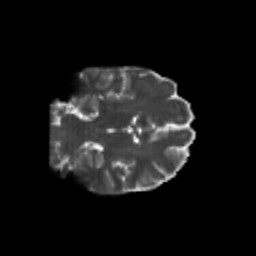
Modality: T2w
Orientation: coronal
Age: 22
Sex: male
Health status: healthy
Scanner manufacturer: philips
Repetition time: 7.393 s
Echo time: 0.08599 s